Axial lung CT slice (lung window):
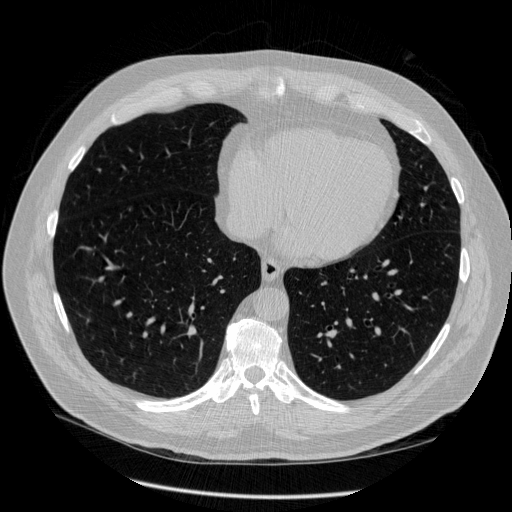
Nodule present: no